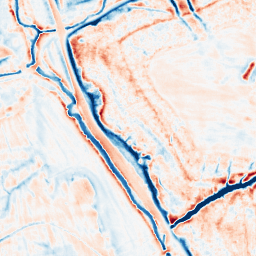
Category: multiscale
Decomposition family: dog_multiscale
Decomposition parameters: sigma_ratio: 2
n_scales: 3
base_sigma: 0.5
Upsampling method: fft_zeropad
Upsampling parameters: scale: 2
Upsampling scale: 2